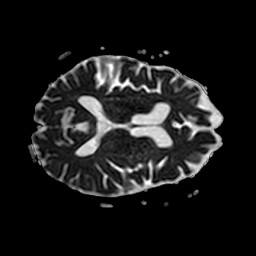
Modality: ADC
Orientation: axial
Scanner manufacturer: philips
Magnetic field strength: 3 T
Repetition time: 4.638 s
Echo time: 0.07429 s